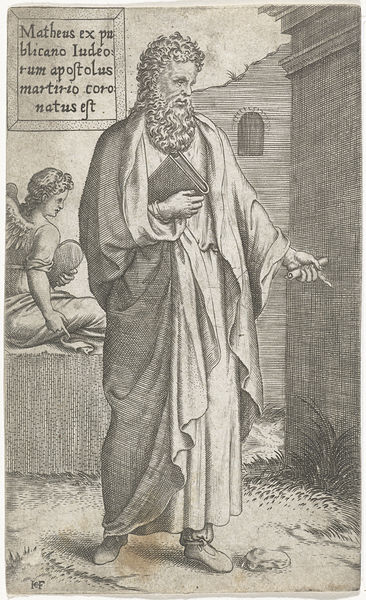
Titel: Evangelist Matteüs
Künstler: Hans (I) Collaert
Standort: Amsterdam
Institution: Rijksmuseum
Schlagwörter: umhang, fenster, finger, geste, zeichnung, bart, bibel, falten, stein, gewand, engel, schrift, papier, tafel, buch, radierung, illustration, buchseite, rolle, mittelpunkt, kupferstich, latein, apostel, schrittstellung, hausecke, mattäus, handgeste, matheus, tmose, prophel